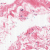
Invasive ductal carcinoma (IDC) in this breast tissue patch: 0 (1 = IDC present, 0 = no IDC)